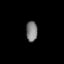
Tissue: lung
Cell type: Endothelial cells
Senescence score: 0.5842
Nuclear area (px): 228
Mean DAPI intensity: 124.833